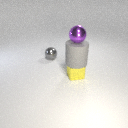
small yellow metal cube below large gray rubber cylinder